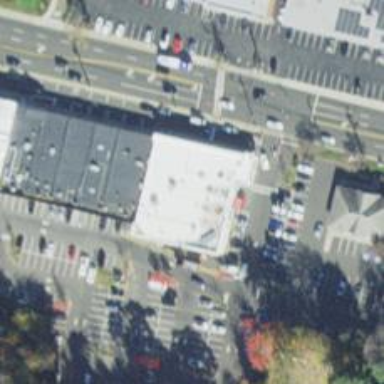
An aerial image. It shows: Supermarket.